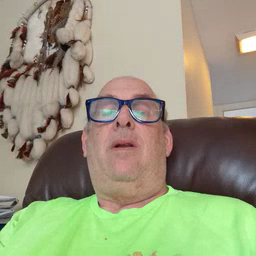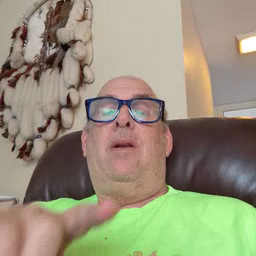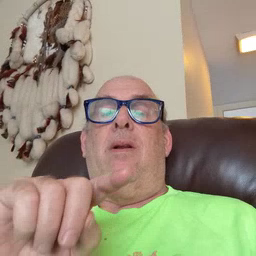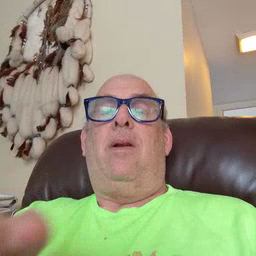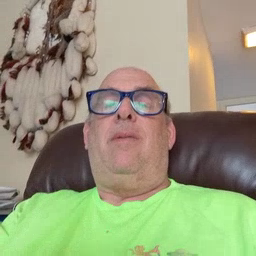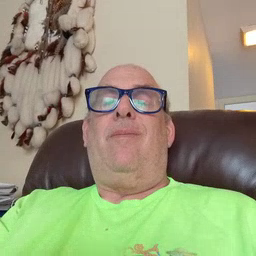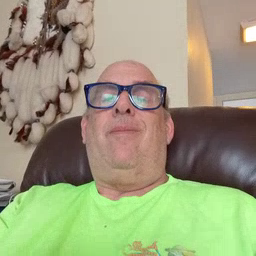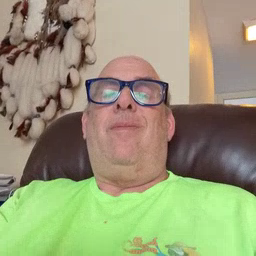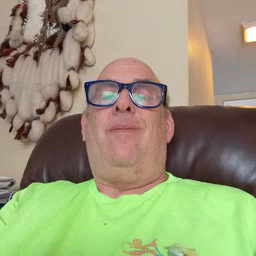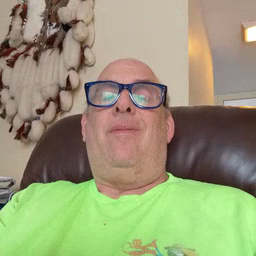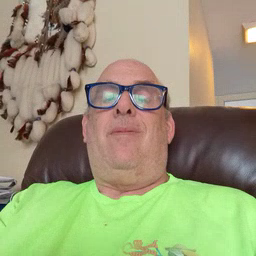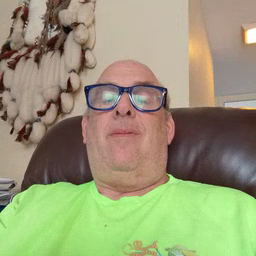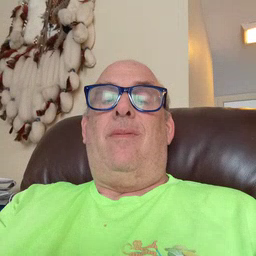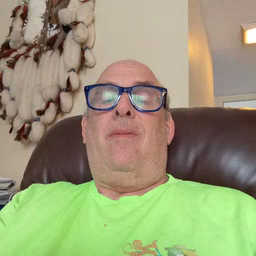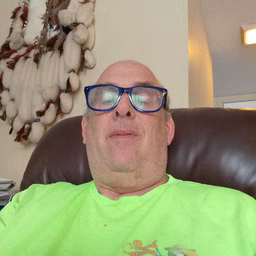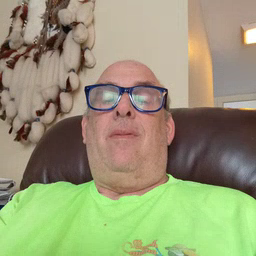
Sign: tongue